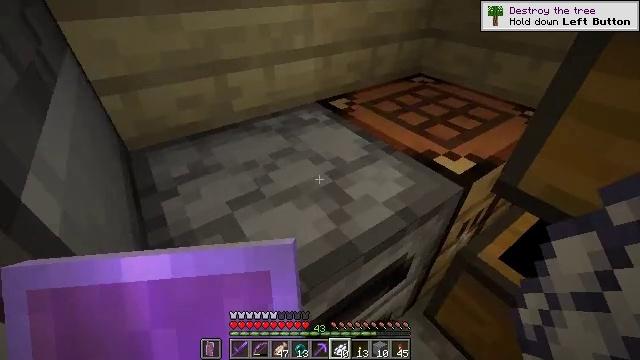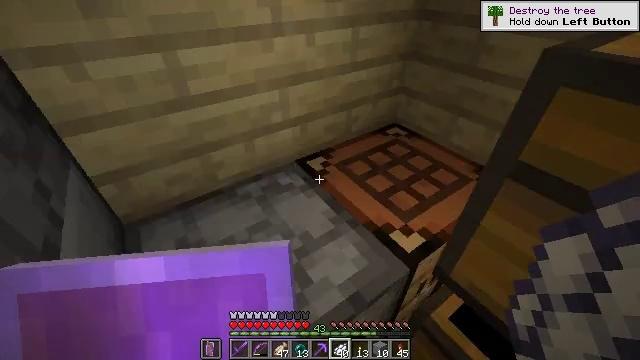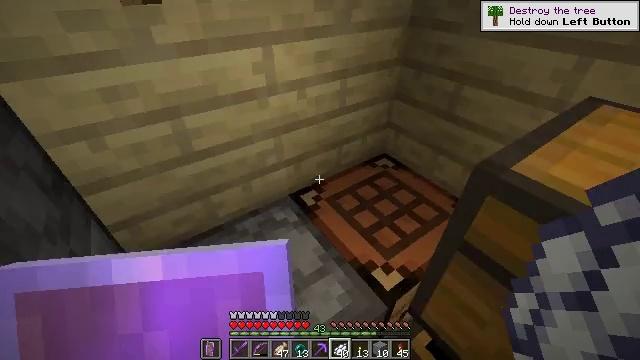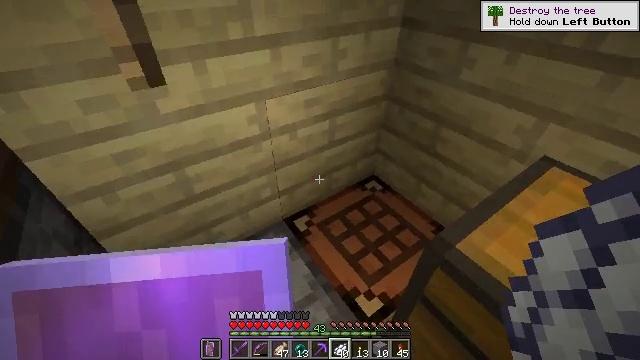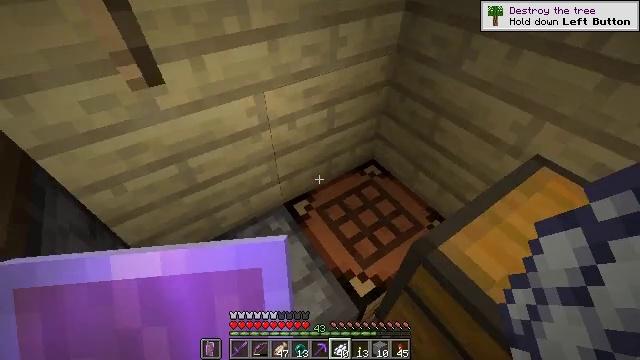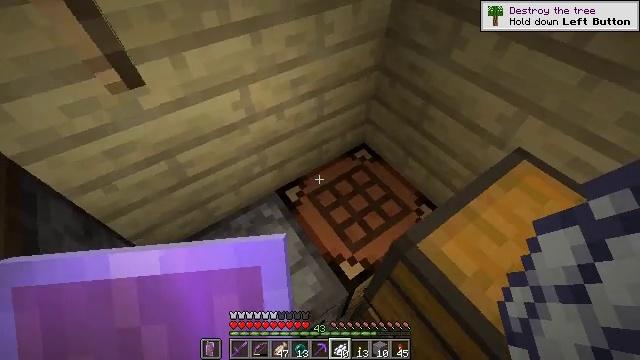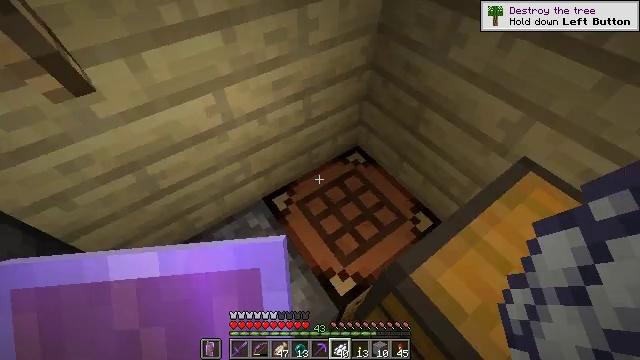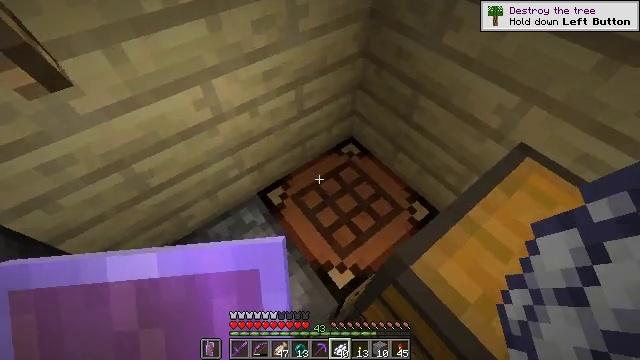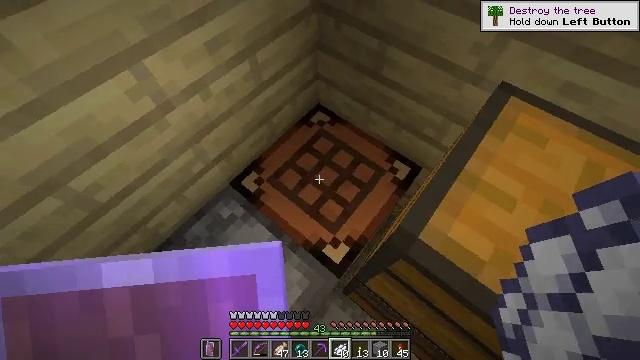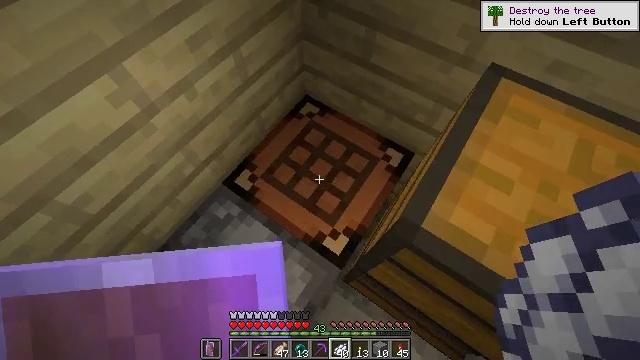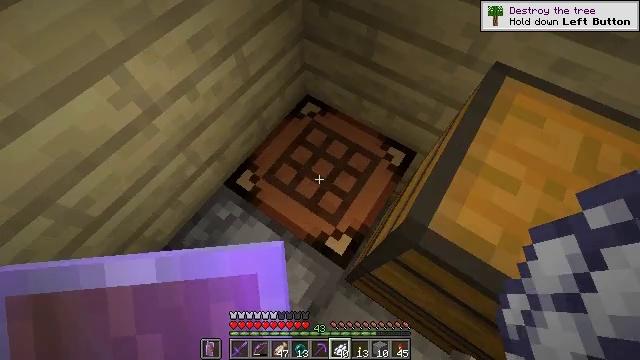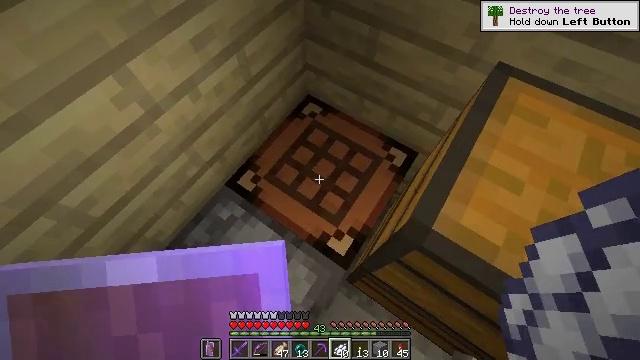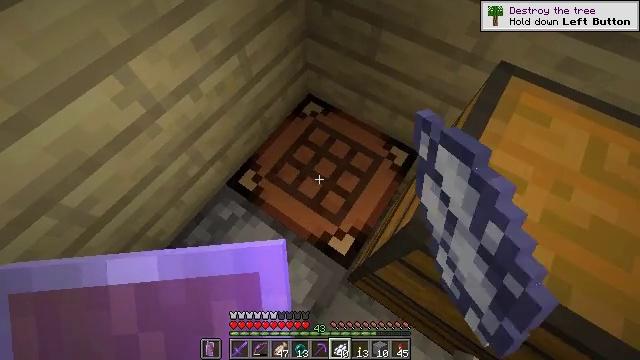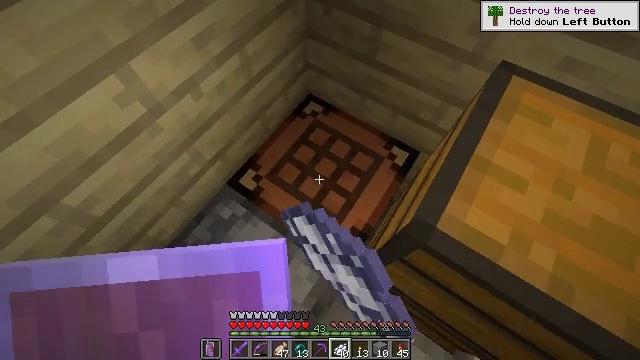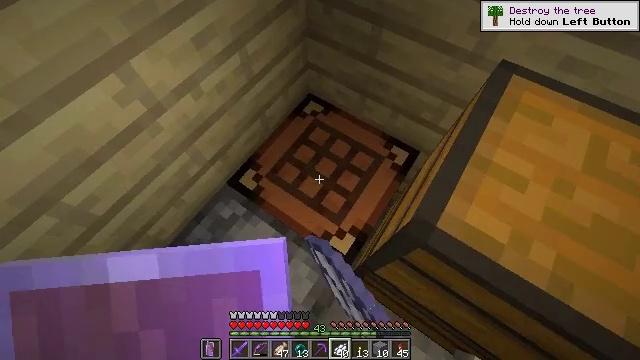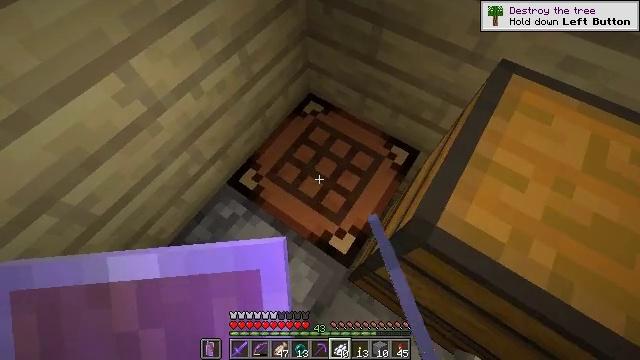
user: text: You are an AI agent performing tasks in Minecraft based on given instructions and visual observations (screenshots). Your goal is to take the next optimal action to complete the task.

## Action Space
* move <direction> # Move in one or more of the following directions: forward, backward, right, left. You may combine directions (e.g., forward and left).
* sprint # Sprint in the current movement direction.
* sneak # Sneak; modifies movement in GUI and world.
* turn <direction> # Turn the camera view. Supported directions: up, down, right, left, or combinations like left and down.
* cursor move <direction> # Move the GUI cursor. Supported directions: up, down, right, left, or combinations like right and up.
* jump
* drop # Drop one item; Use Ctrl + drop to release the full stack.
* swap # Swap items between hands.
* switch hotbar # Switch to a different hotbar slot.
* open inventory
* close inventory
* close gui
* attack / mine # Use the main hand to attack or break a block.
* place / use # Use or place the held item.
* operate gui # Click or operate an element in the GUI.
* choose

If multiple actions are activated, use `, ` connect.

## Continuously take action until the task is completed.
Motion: motion action
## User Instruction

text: Turn glass and dye into light gray stained glass using the crafting table.
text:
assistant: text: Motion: move forward, jump
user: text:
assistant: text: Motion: move forward, jump
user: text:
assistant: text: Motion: move forward, turn down, jump
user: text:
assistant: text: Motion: move forward, turn left and down, jump
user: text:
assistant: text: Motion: move forward, turn right and down, jump
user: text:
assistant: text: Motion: move forward
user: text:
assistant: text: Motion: move forward, turn right and down
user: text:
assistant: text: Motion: turn right and down
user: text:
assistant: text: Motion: turn right and down
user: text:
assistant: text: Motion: no_op
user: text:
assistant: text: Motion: use / place
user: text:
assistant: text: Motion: use / place
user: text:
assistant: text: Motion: use / place
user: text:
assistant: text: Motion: use / place
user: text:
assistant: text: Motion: no_op
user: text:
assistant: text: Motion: open gui
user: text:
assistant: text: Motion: no_op
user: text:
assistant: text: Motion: no_op
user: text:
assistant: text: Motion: no_op
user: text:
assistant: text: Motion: no_op
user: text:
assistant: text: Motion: no_op
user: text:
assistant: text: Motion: no_op
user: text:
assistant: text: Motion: no_op
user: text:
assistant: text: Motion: no_op
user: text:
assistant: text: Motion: no_op
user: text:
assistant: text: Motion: cursor move left
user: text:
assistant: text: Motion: cursor move left
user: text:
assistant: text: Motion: cursor move left and down
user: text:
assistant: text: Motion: cursor move left and down
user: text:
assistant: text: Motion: cursor move left and down